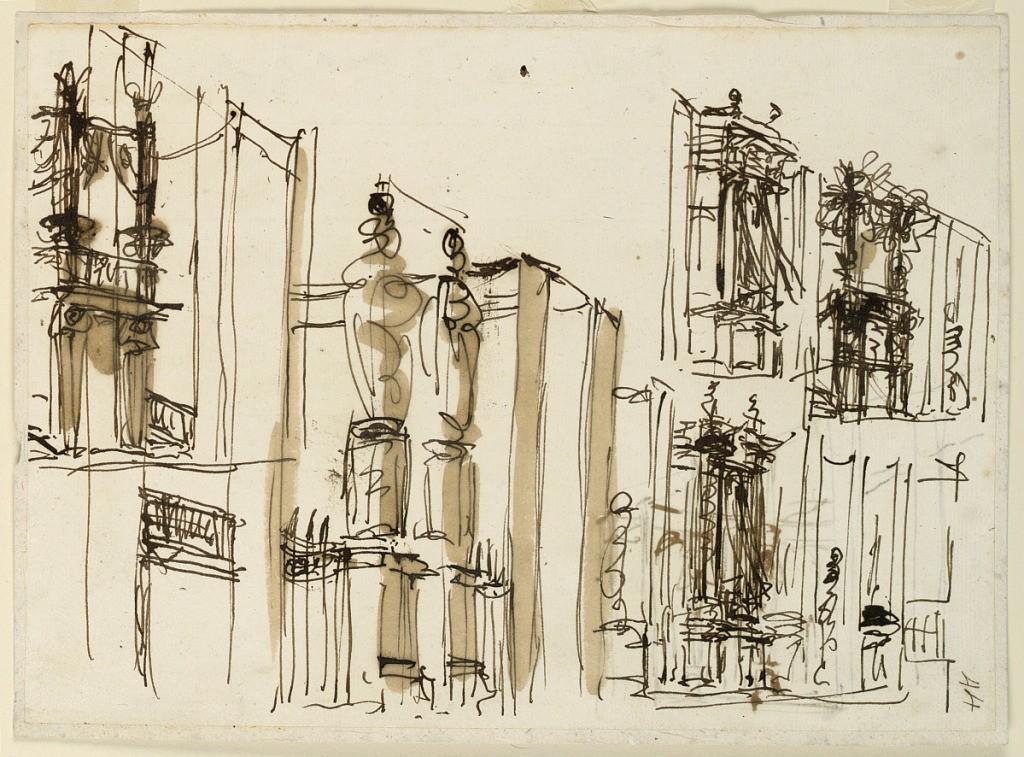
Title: Side Wings in a Stage Set, Perspectives
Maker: Giuseppe Barberi, Italian, 1746–1809
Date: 1789–1793
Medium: Pen and brown ink, brush and brown wash on off-white laid paper, lined
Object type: Drawing
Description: Side Wings in a Stage Set, Perspectives.